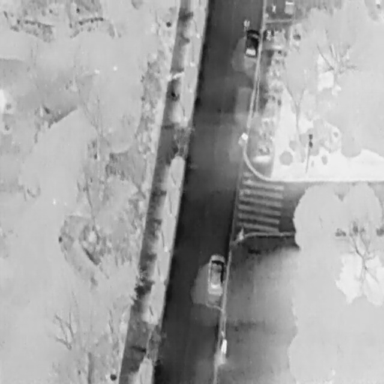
There are three objects shown in the infrared image, including two Cars, and a Person.